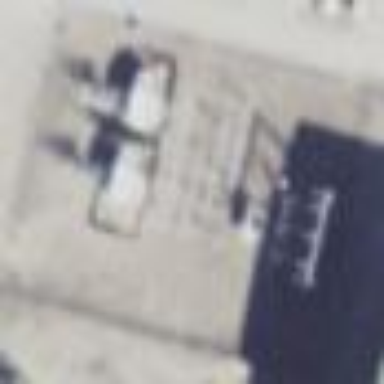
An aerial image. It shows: Power substation surrounded by fence.